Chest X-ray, PA view. Patient: 56 years old, sex F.
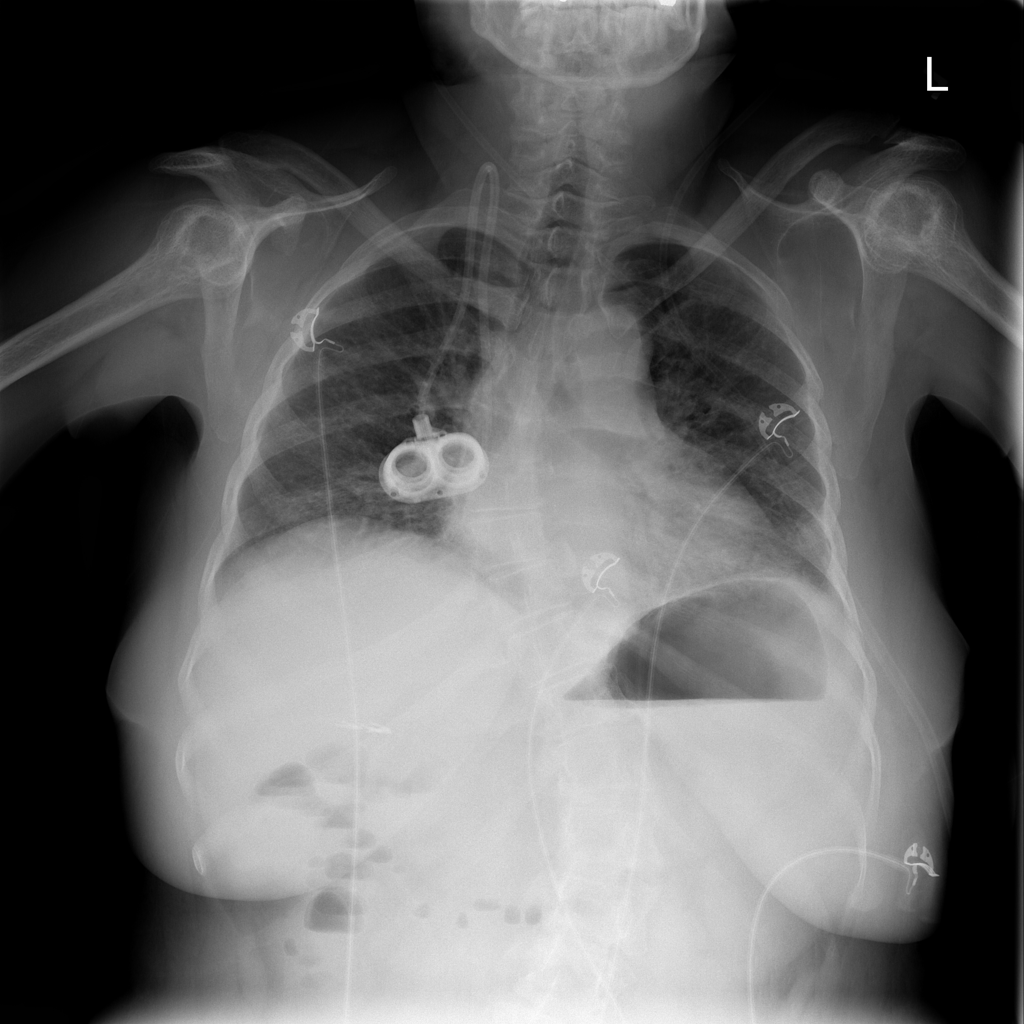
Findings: No Finding